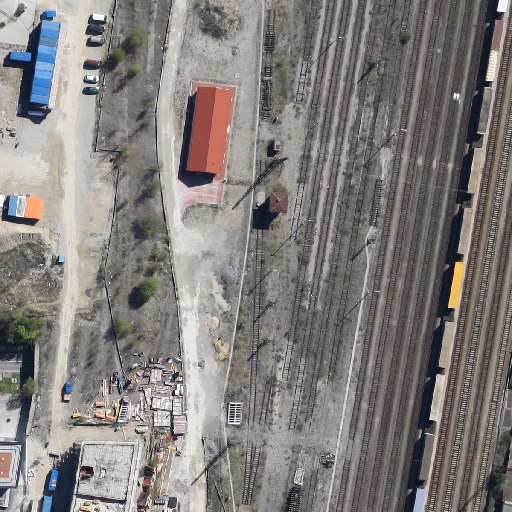
Referring expression: light-duty vehicle in the parking area